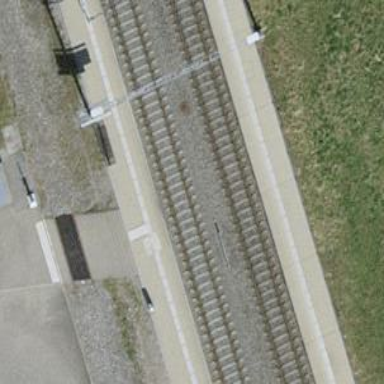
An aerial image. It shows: Public transport stop position along the railway.